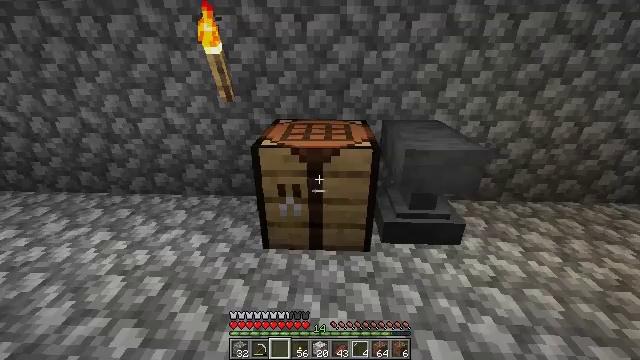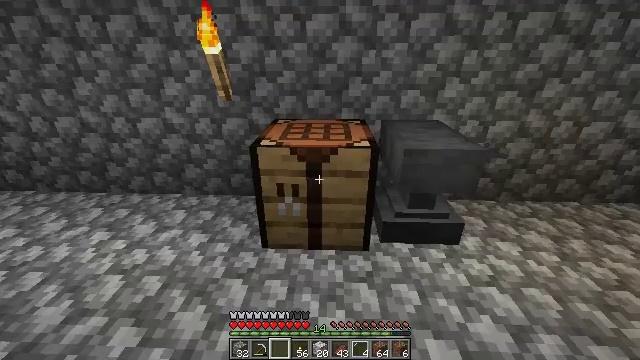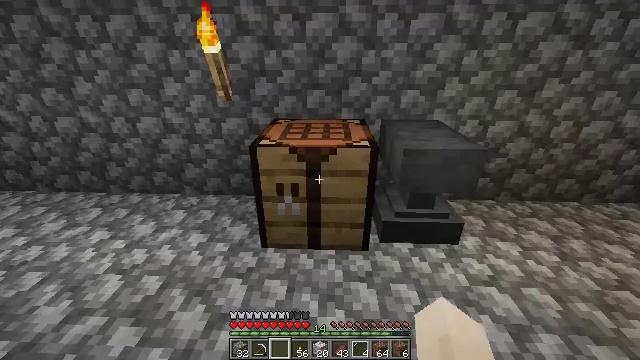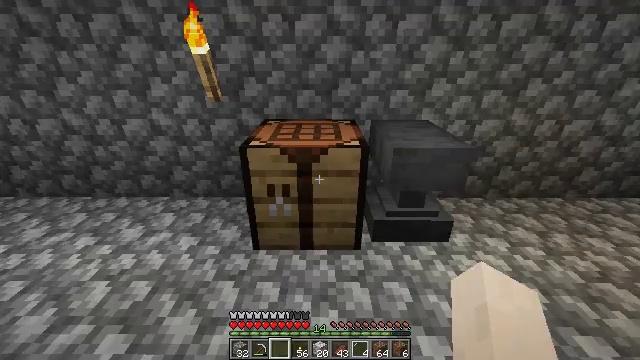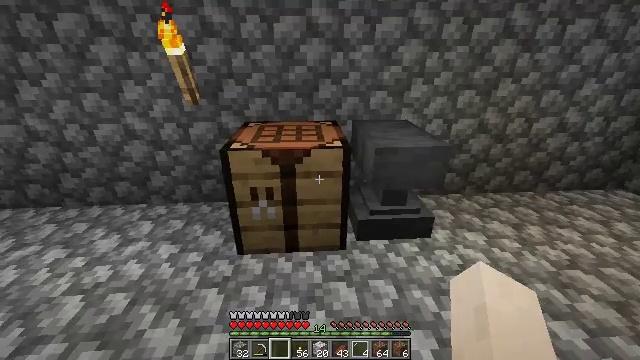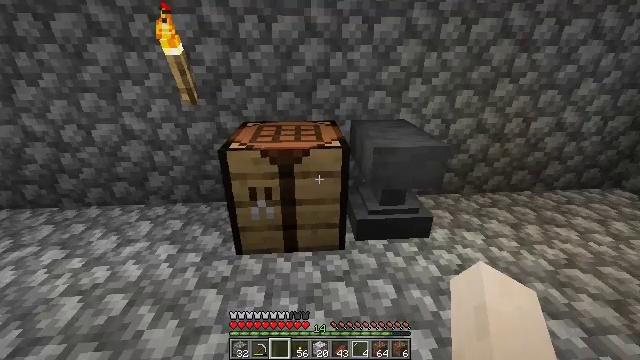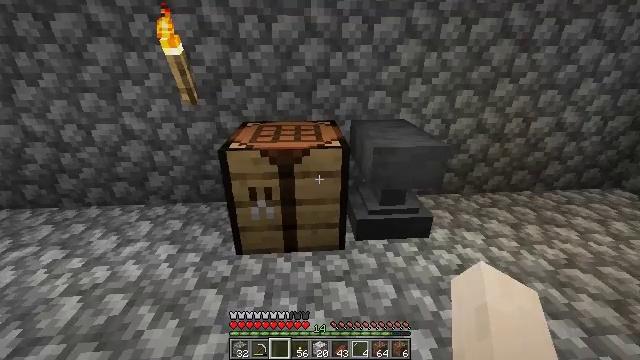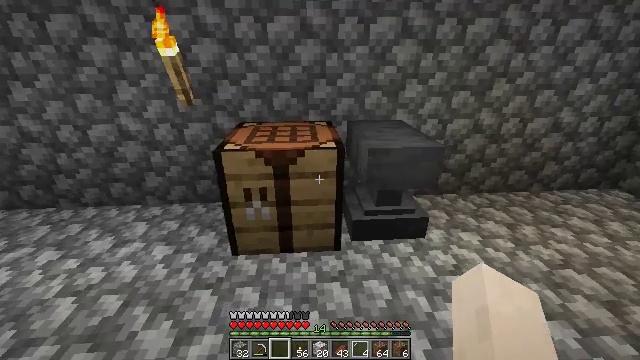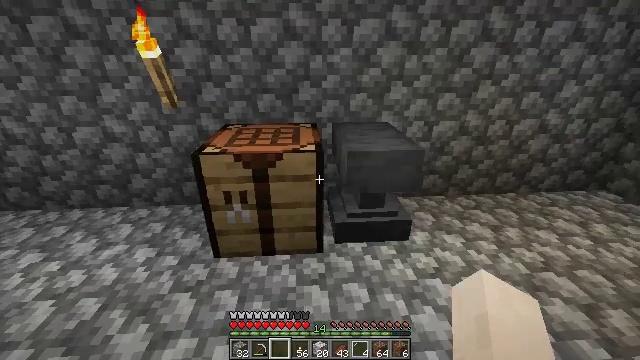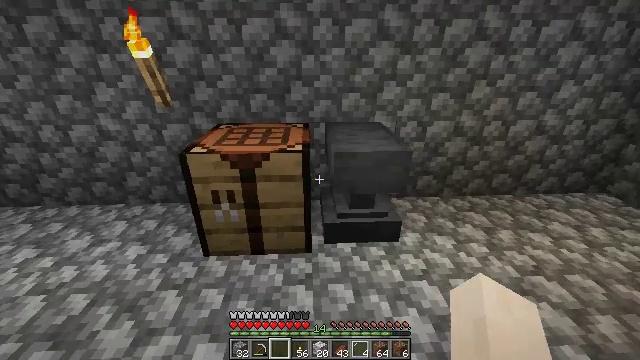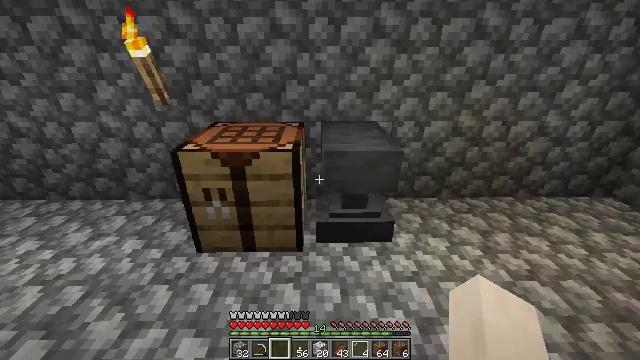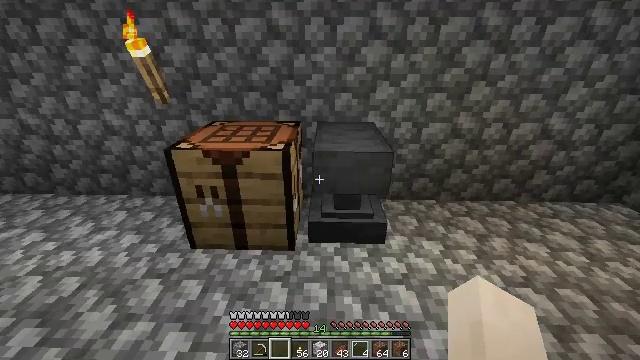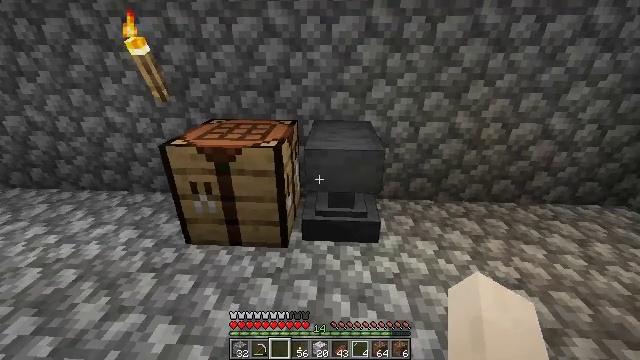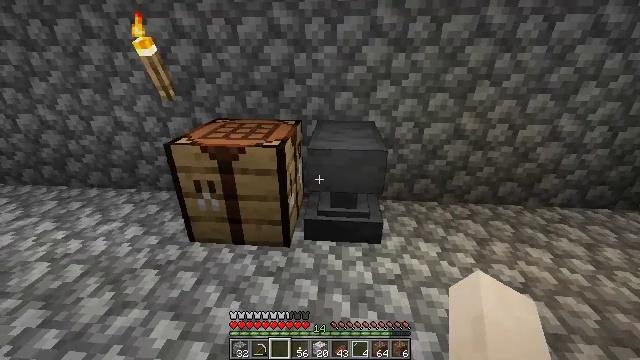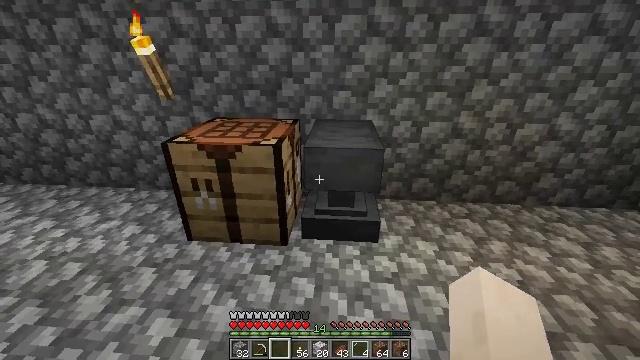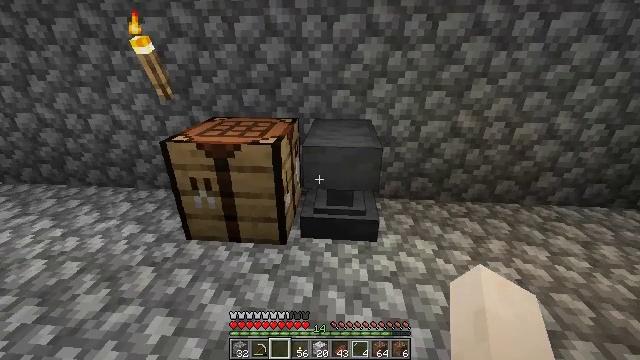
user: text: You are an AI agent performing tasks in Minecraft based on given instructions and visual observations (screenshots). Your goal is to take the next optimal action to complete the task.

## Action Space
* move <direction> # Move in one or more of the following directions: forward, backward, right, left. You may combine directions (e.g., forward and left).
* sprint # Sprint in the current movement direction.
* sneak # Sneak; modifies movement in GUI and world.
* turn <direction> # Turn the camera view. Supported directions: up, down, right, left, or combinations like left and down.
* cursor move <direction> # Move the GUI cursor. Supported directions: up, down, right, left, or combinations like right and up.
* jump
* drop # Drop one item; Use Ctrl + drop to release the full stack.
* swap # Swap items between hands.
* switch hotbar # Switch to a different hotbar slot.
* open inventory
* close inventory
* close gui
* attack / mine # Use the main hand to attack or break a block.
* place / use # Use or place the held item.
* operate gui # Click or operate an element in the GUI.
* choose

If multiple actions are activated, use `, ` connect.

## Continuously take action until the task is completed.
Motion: motion action
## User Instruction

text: Mine the anvil to break it.
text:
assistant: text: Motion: no_op
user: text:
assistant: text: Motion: no_op
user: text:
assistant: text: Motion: turn right
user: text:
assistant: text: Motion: turn right
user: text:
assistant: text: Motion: no_op
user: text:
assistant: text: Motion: no_op
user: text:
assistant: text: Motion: move right
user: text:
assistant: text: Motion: move right
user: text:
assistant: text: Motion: move right, turn left
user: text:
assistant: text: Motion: move right, turn left
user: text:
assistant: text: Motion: turn left
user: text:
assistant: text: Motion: turn left
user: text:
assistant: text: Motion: turn left
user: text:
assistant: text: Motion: no_op
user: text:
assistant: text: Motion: no_op
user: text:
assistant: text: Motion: no_op
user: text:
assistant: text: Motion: no_op
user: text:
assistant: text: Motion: switch to hotbar 2
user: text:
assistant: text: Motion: switch to hotbar 2
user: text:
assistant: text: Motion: attack / mine, switch to hotbar 2
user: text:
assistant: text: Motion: attack / mine
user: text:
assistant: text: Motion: attack / mine
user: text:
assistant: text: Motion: attack / mine
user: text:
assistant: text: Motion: attack / mine
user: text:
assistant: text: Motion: attack / mine
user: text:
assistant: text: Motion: attack / mine
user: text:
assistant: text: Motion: attack / mine
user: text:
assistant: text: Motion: attack / mine
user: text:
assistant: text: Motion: attack / mine
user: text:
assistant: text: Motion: attack / mine